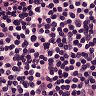
Metastatic tissue present: no